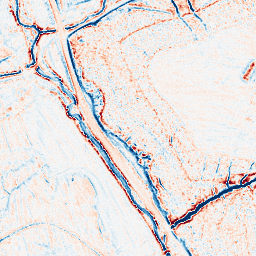
Category: edge_preserving
Decomposition family: anisotropic_diffusion
Decomposition parameters: iterations: 10
kappa: 30
gamma: 0.15
Upsampling method: bicubic
Upsampling parameters: scale: 2
Upsampling scale: 2